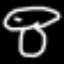
Label: mushroom